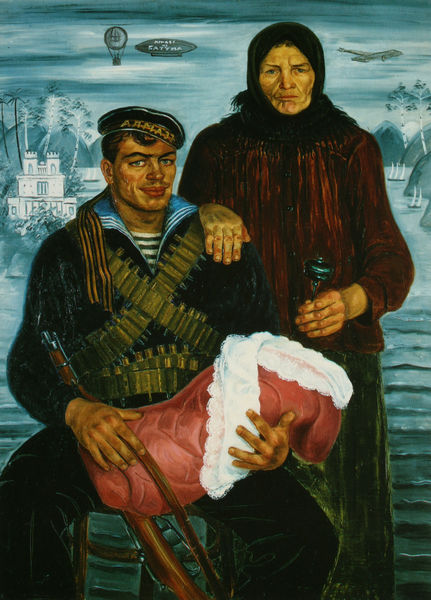
Titel: Bei dem Fotografen
Künstler: Fjodor Bogorodskij
Standort: Moskau
Institution: Tretjakow-Galerie
Schlagwörter: blau, hand, mann, wasser, see, frau, hintergrund, eis, rot, gesichter, mütze, kragen, pelz, hände, häuser, kalt, kirche, mantel, eltern, familie, kind, mutter, paar, vater, bündel, russland, warm, winter, baby, kopftuch, soldat, matrose, ehepaar, gewehr, marine, sohn, grossmutter, enkel, gewickelt, mann frau, russisch, generation, indianer, ballon, flugzeug, patronengürtel, zeppelin, eingeborene, luftschiff, mnschen, monitionen, schlafsack